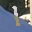
Label: 1